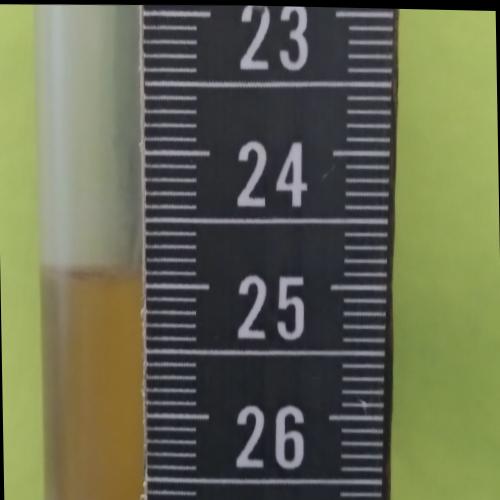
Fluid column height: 24.9 cm